Question: I have a complex query on a database with bad statistics and fragmented indices. What I'm puzzled by is that when I examine an actual query plan I get 54 M rows from a table scan on a table that has 23 K rows. Much further up the query plan this table is joined against itself (only 260 K rows out of 23 K). How is this possible?
Running some other queries or rebuilding indices and statistics makes this go away, I'm just trying to understand why this would happen.
I have reproduced this with SQL 2005 and SQL 2008 R2 on a restore of the same database.
Update: Yes, this is an actual plan. Number of rows is 20039 (not 23 K as mentioned above). This is one the the rightmost nodes.

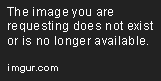
Answer: It looks as though this node in the execution plan is the "second" table involved in a nested loop join, with 2701 rows in the "first" table (thanks Martin!).
As there appears to be no appropriate index on the HistoricalPrice table, the heap must be scanned for every row in the loop join, resulting in a total of 2701*20039 = 54,125,339 rows. The number of rows coming out of the Nested Loop operator will be the total number of joined/matched rows.
While the execution plan only shows the table being accessed as one node, the loop join would end up accessing that table as many times as there are rows. Without an index, the entire table must be scanned, which returns 20,039 rows back to the Nested Loop operator each time.
If an appropriate index was placed on the table to support the join, then perhaps only a single row would be seeked, and thus a smaller number of rows sent back to the Nested Loop.